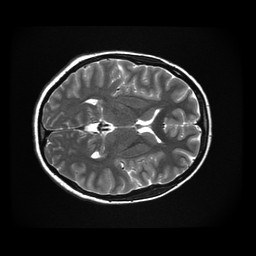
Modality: T2w
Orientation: axial
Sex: female
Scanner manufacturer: ge
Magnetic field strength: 3 T
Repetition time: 5 s
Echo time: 0.1019 s